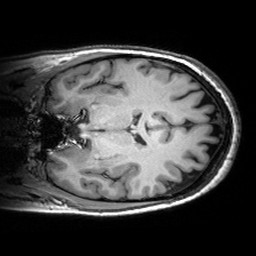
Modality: T1w
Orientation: coronal
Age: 33
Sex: female
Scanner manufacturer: siemens
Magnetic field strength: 3 T
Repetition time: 2.53 s
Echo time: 0.00299 s